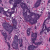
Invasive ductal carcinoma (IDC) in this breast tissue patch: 0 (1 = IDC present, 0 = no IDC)